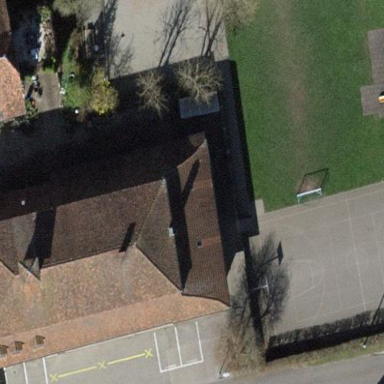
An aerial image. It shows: School.